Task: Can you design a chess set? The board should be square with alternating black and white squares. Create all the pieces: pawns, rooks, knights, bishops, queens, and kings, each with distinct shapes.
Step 4429:
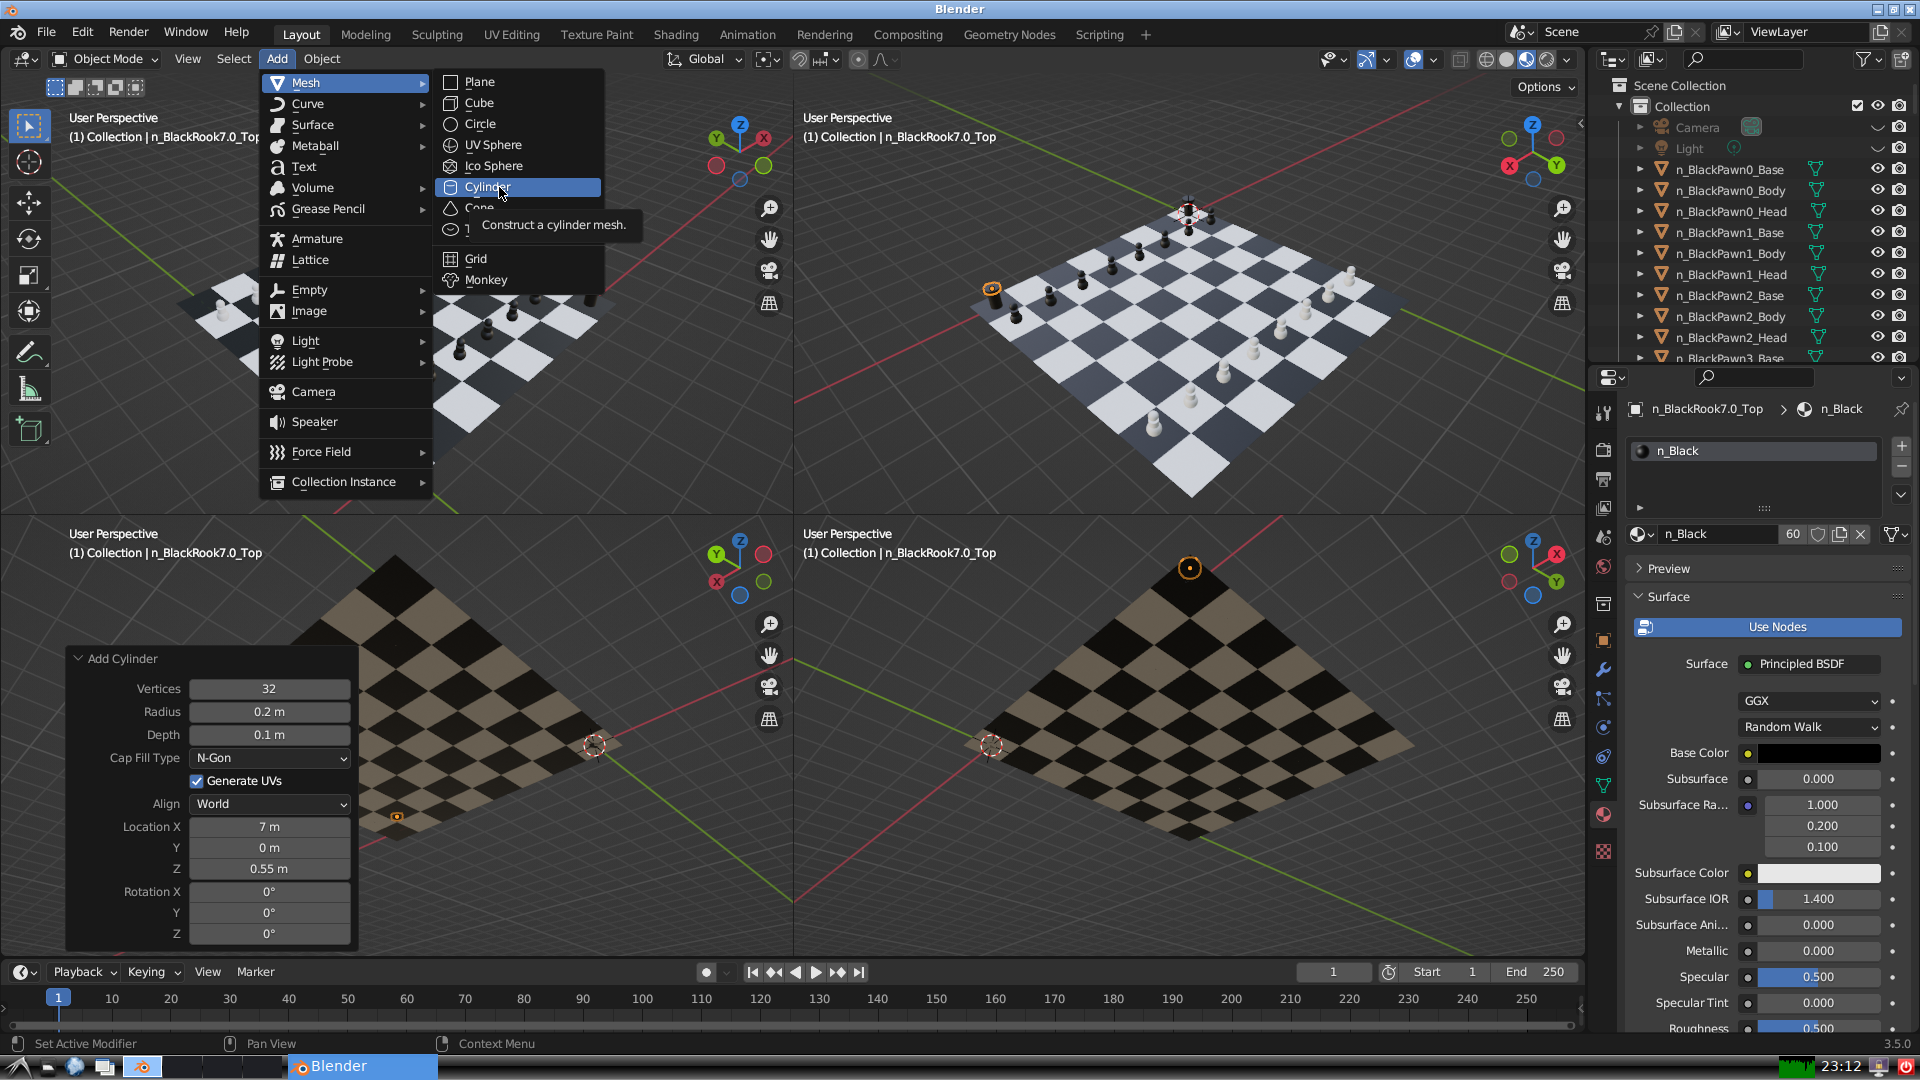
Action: click: no